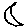
Label: moon